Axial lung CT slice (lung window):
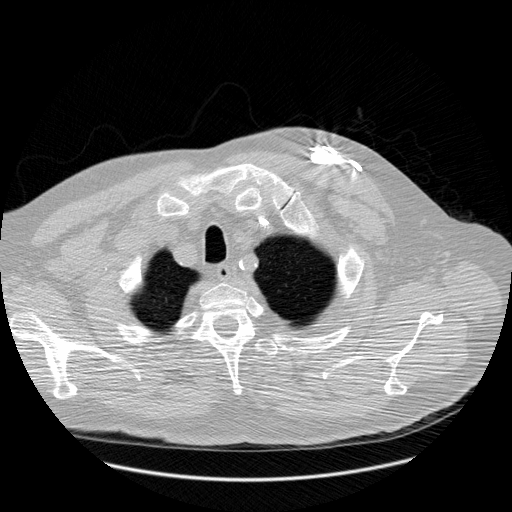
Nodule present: no